Interaction volume radius: 5 \u00c5
Interaction volume height: 30 \u00c5
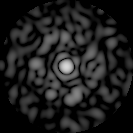
Disorder parameter: 0.8243